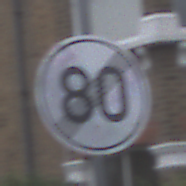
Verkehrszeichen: EndeGeschwindigkeit80
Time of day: MorningAfternoon
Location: Outdoor (Urban)
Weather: Overcast
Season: NotSpecified
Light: Natural